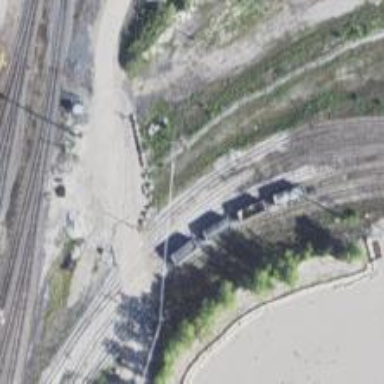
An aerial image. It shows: Railway yard.